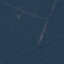
Land use / land cover: Forest